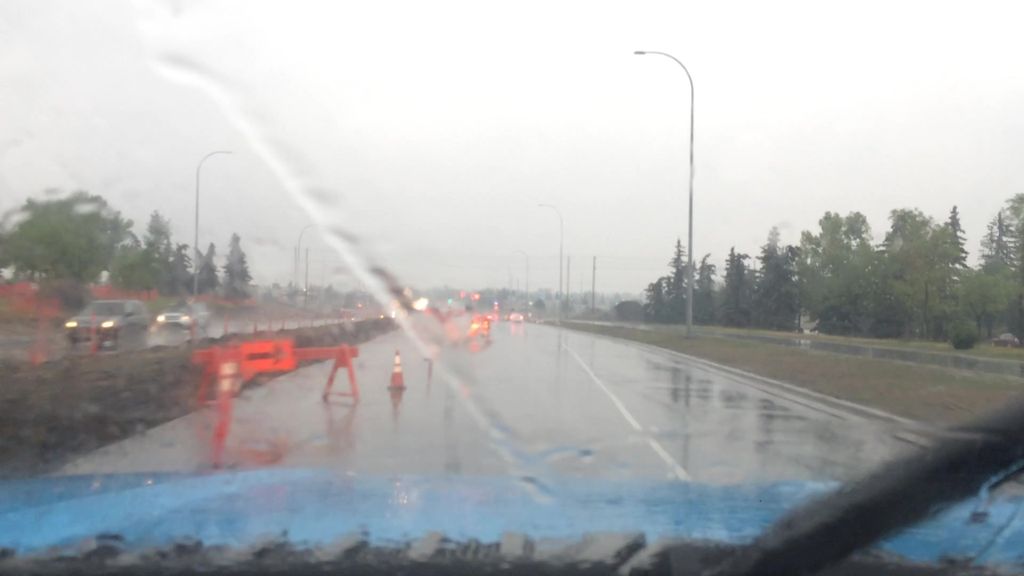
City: calgary